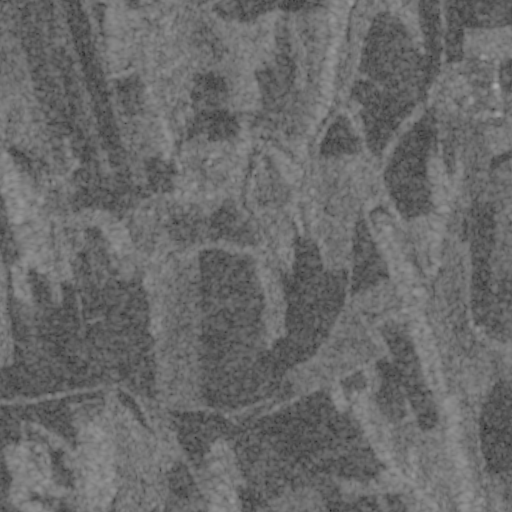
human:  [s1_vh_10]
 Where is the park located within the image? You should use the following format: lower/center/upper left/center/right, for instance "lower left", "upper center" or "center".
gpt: The park is located in the upper center of the image.
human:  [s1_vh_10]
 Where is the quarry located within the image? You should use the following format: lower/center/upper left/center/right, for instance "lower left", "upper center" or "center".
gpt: The quarry is located in the center left of the image.
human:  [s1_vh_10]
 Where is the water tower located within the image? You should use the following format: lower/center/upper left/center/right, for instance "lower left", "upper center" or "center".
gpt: The water tower is located in the upper right of the image.
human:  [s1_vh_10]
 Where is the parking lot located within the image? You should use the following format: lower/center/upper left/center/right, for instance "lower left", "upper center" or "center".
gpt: There is no parking lot in the image.

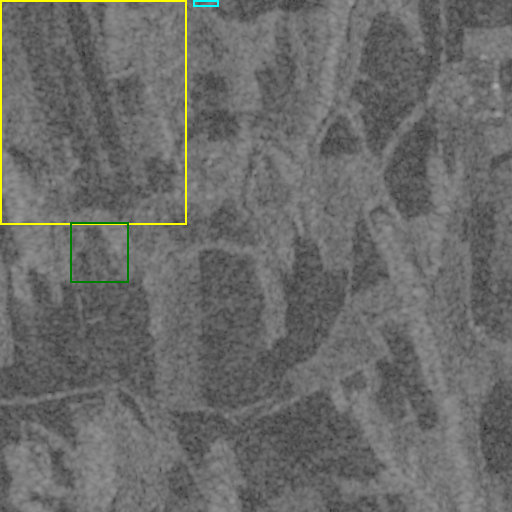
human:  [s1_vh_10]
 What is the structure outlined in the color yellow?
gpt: The structure outlined in yellow is a crop field.
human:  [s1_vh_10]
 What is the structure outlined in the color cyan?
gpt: The structure outlined in cyan is a park.
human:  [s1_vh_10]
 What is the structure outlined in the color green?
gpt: The structure outlined in green is a quarry.
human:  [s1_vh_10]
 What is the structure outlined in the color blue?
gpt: There is no blue outline.